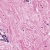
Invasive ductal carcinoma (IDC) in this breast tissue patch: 0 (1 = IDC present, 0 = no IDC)